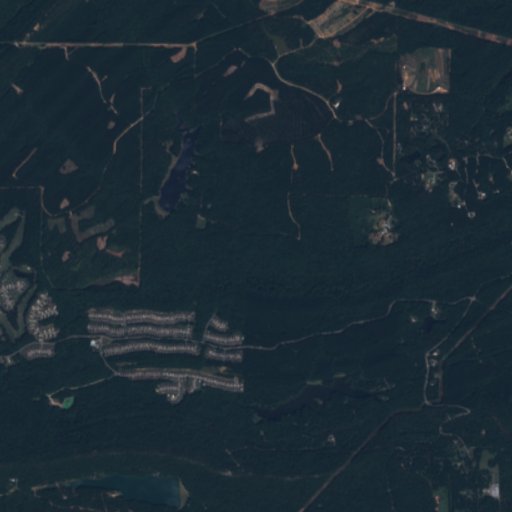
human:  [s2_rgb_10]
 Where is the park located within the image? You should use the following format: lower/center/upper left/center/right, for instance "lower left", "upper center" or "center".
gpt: The park is located in the lower left of the image.
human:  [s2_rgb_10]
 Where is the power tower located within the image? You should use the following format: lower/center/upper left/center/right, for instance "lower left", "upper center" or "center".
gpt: The power tower is located in the upper right of the image.
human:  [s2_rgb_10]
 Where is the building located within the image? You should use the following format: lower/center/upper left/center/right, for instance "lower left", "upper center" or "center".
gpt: The building is located in the lower left of the image.
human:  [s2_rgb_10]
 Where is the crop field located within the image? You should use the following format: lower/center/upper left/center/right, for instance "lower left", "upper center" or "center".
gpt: There is no crop field in the image.